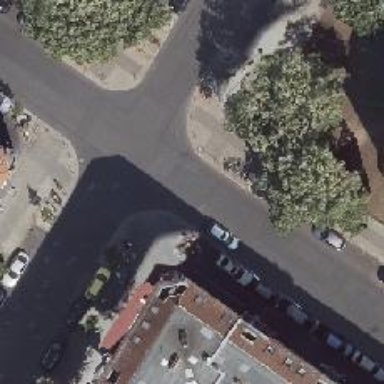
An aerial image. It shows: Unmarked crossing with kerb extension on both sides.